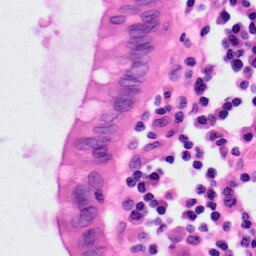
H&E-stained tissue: Colon